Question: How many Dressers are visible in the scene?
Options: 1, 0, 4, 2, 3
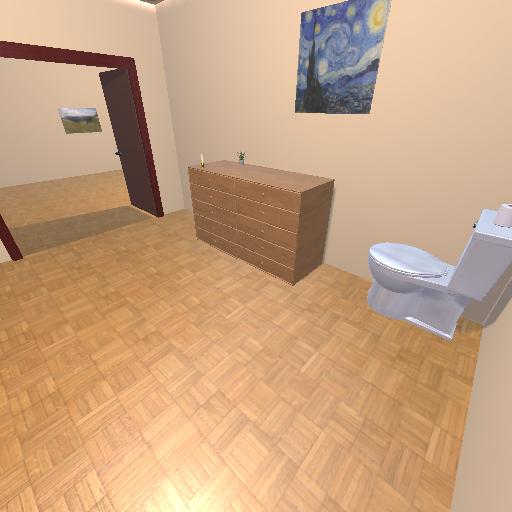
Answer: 1